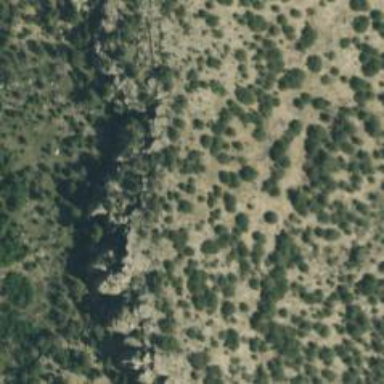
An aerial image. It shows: Natural cliff.